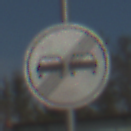
Verkehrszeichen: EndeUeberholverbot
Umgebung: Outdoor, Suburban
Tageszeit: Midday
Wetter: PartlyCloudy
Licht: Natural
Jahreszeit: NotSpecified
Kontrast: HighContrast